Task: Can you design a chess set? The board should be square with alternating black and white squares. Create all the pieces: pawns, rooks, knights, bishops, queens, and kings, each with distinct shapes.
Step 337:
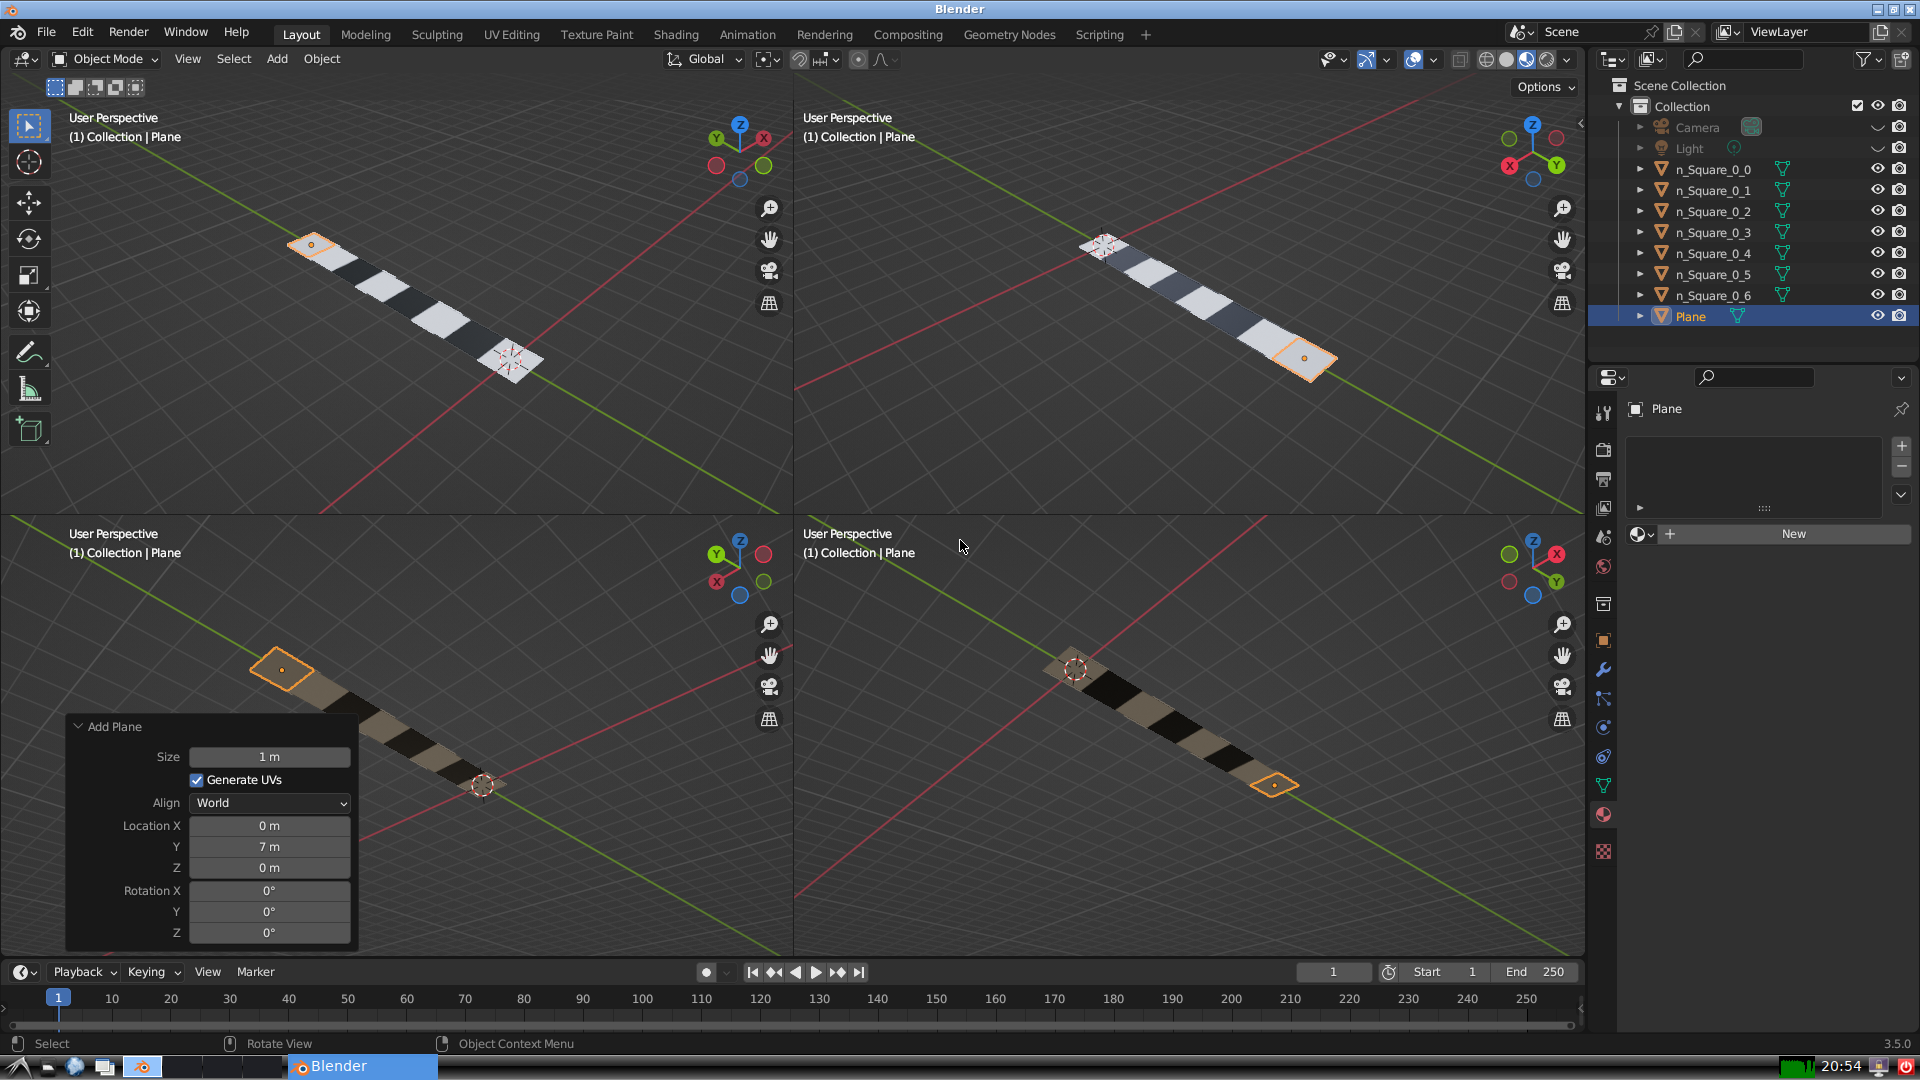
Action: {"mouse_move": [1608, 631]}